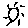
Label: sun